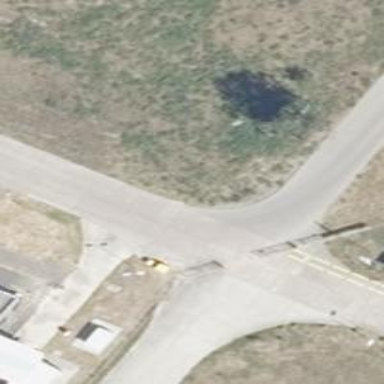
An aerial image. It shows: Concrete service road